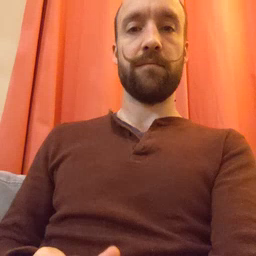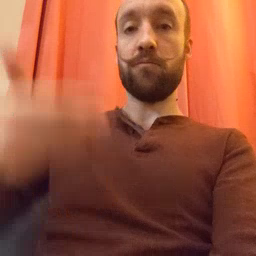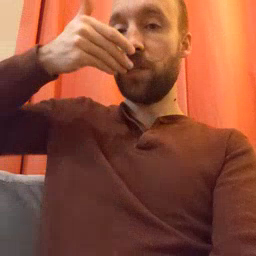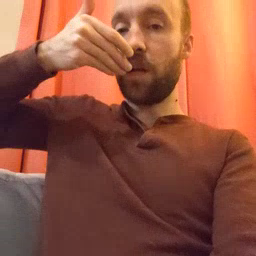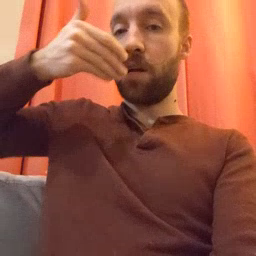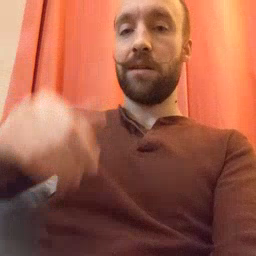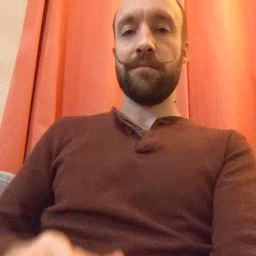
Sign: pizza